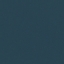
Land use / land cover: SeaLake